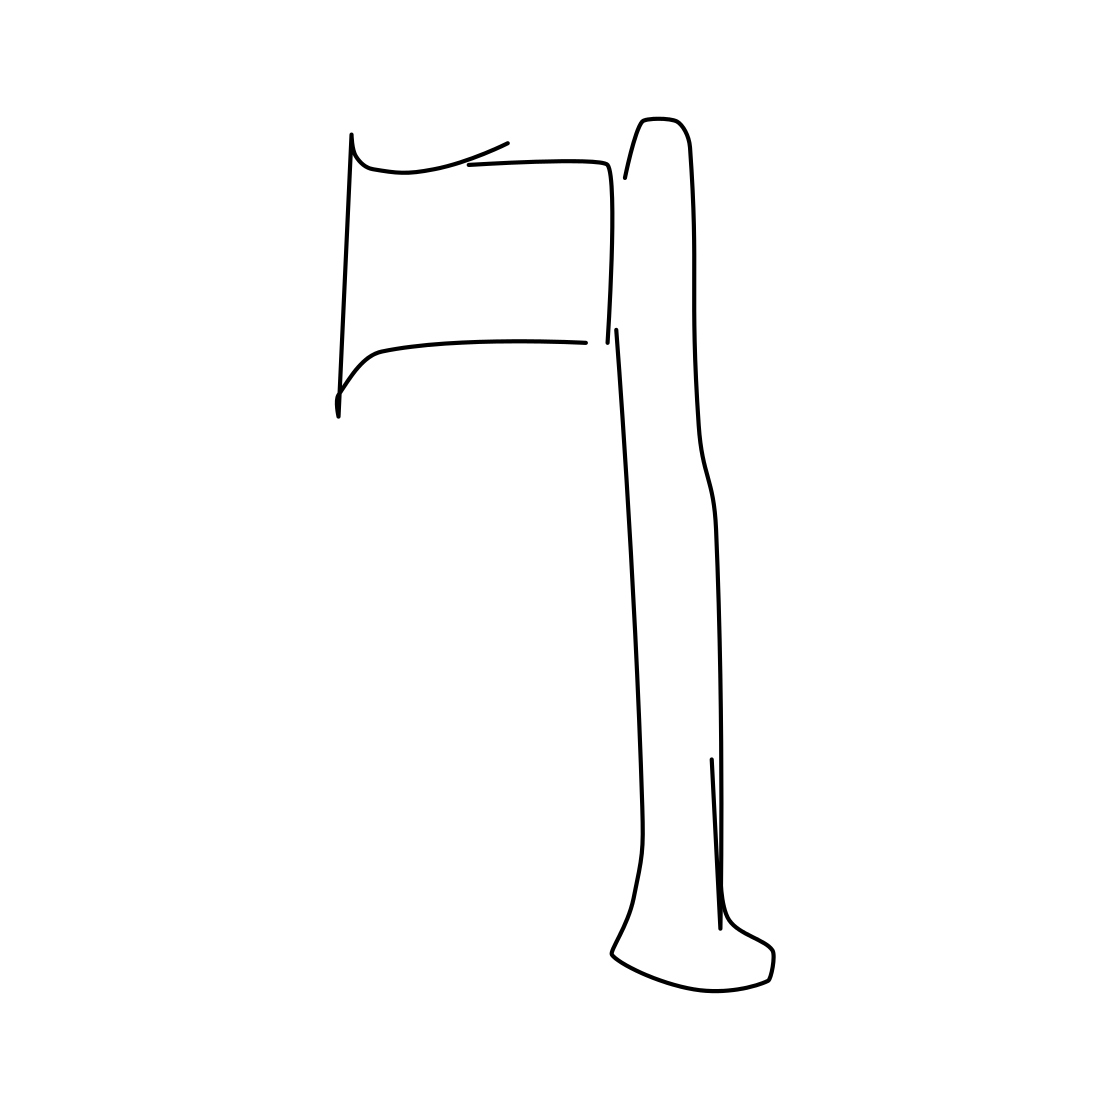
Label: axe